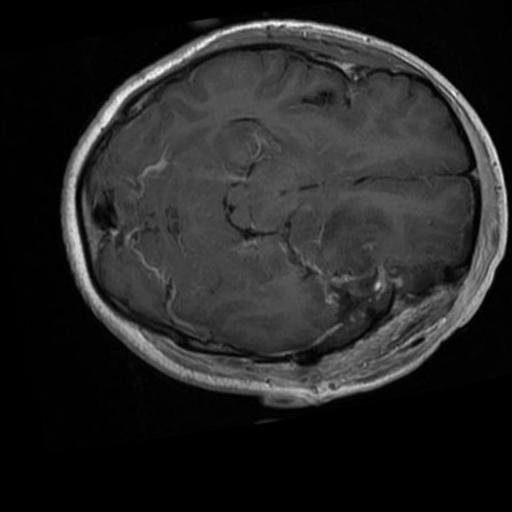
Label: brain_glioma